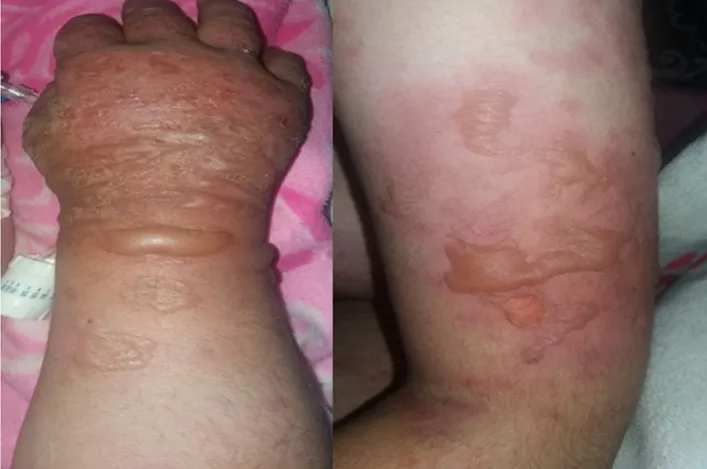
first case with erythema and bubbles in arms and back of the hand.
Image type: medical_photograph (skin_photograph)